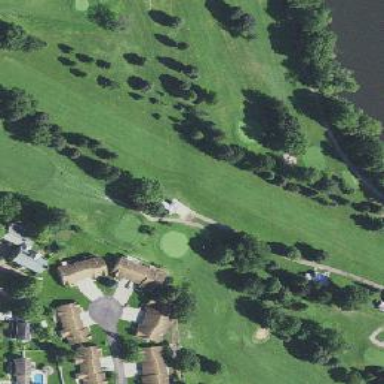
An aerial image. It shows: Golf fairway surrounded by grass.